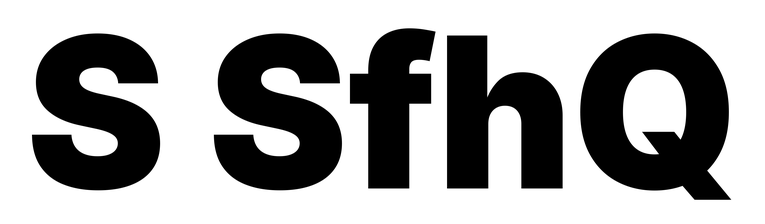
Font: Inter_Black